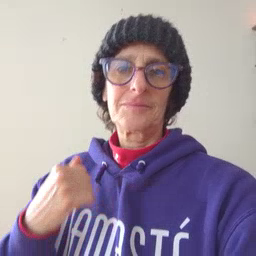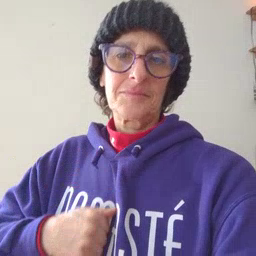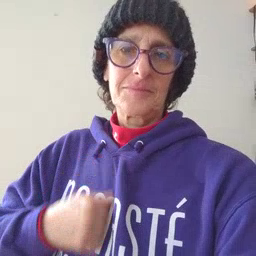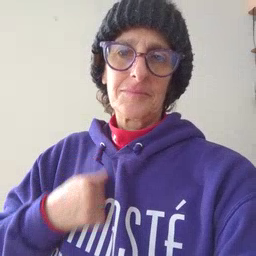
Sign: bath